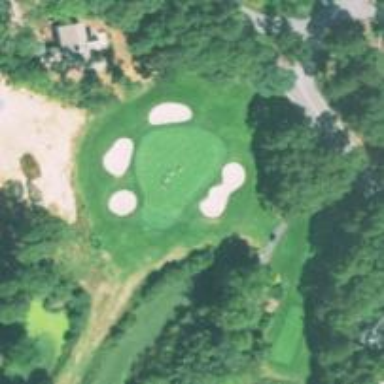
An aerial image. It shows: Golf hole.